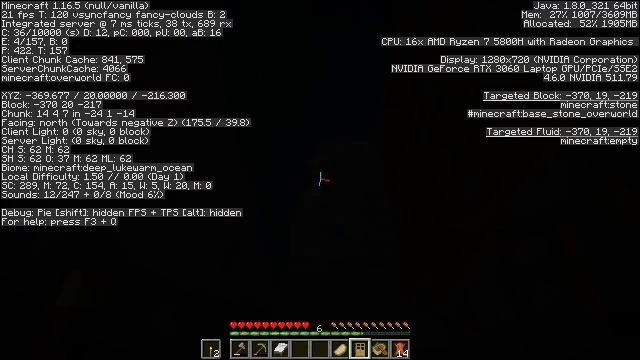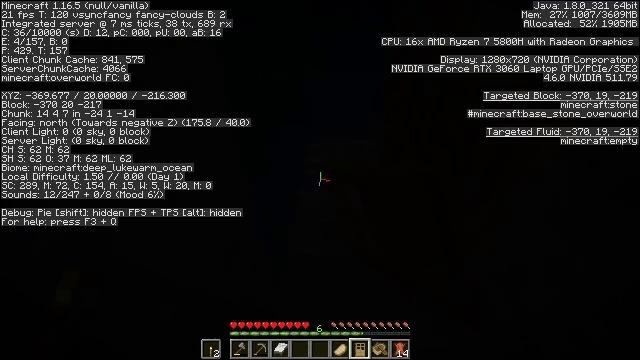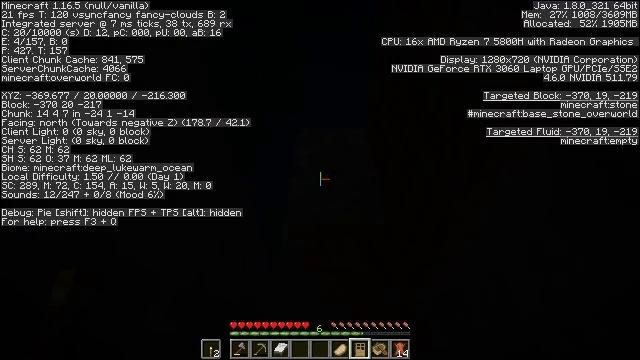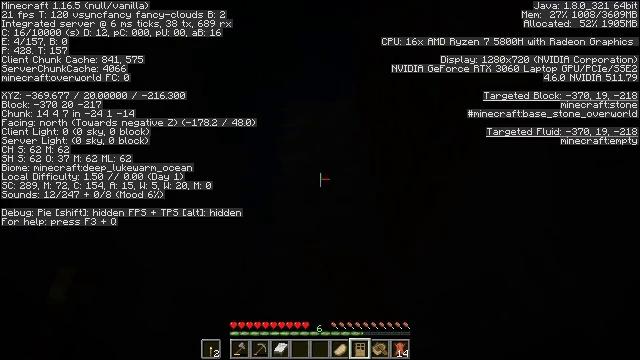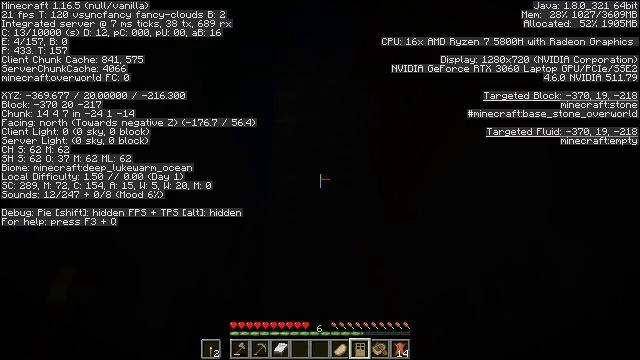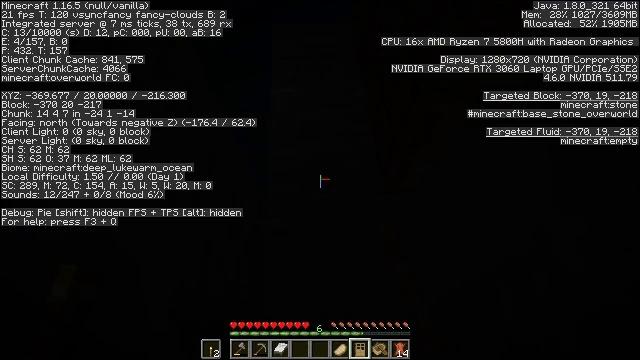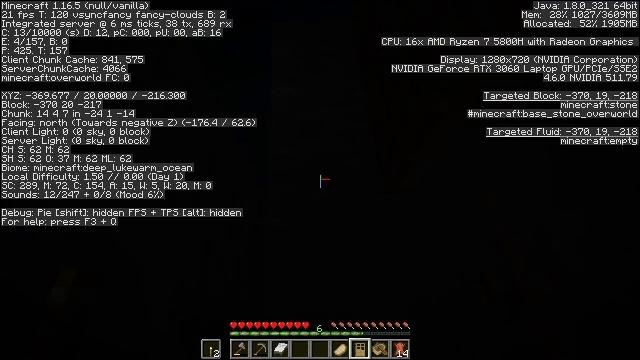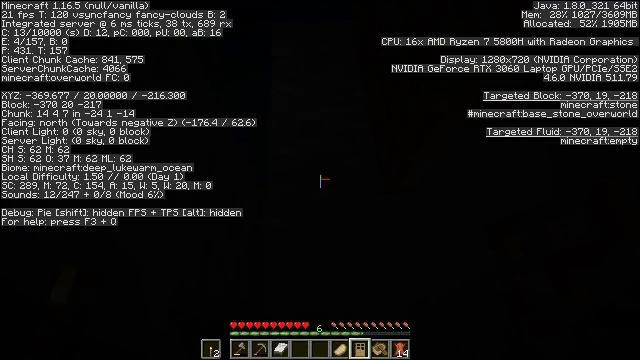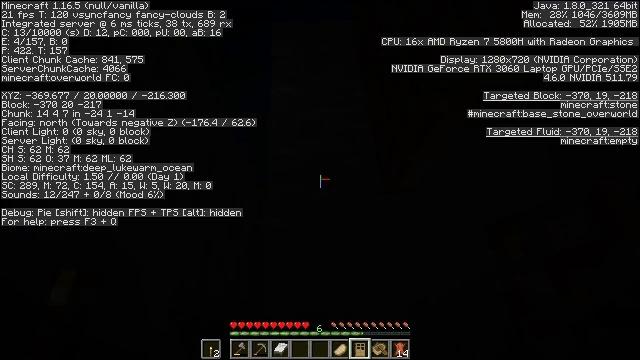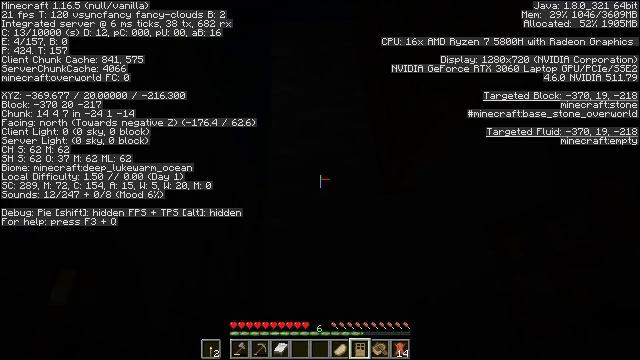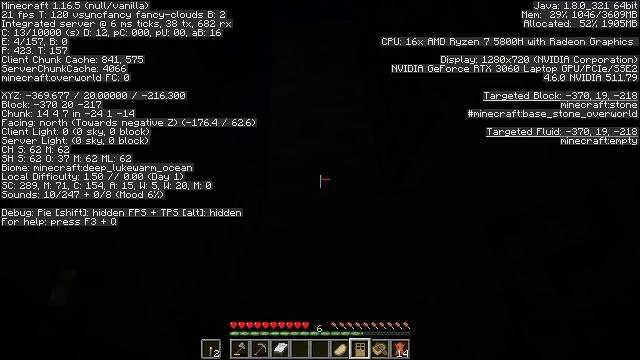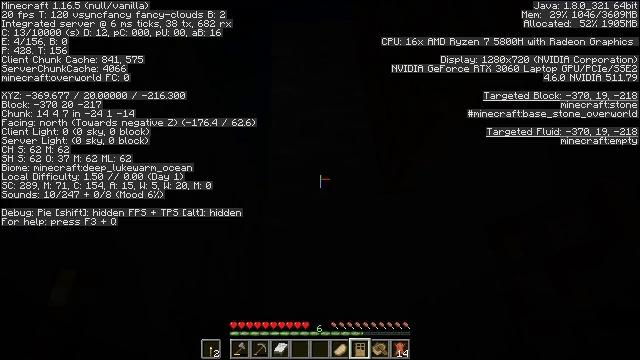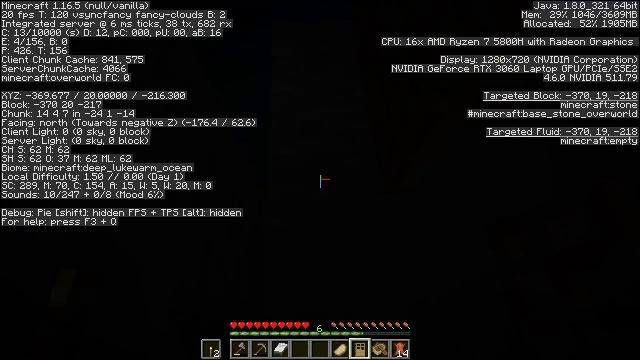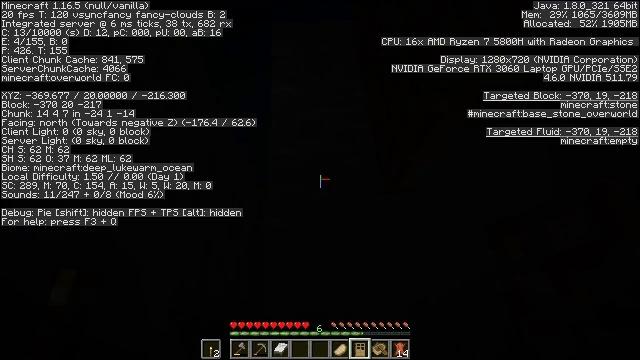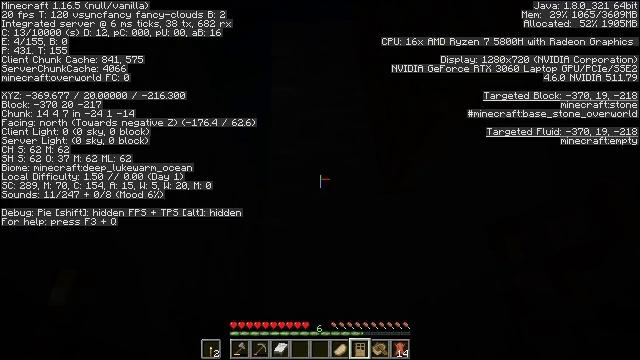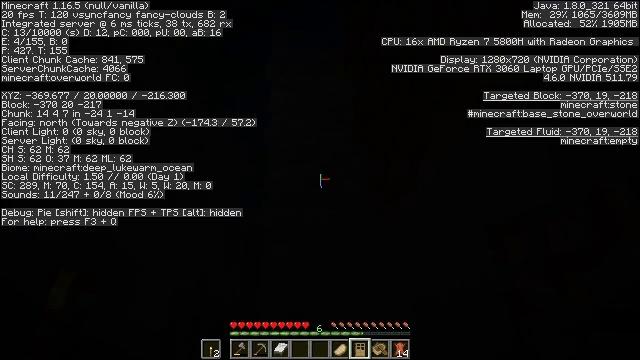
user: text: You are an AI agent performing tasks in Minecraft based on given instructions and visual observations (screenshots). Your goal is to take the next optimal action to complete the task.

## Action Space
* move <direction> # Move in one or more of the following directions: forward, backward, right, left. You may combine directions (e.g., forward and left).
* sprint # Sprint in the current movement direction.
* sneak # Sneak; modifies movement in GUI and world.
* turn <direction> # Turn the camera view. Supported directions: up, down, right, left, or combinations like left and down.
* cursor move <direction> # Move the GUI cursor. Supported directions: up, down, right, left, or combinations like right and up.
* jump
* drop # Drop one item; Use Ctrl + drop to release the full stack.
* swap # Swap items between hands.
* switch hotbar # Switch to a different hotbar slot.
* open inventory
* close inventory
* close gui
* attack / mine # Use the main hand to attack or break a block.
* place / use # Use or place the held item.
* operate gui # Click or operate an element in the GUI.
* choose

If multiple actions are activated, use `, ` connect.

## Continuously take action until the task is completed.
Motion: motion action
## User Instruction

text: Break the oak door to remove it.
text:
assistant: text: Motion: use / place
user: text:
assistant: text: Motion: turn right and down
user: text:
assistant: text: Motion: turn right and down
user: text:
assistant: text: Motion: turn right and down
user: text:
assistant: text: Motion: turn down
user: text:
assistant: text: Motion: no_op
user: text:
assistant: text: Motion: no_op
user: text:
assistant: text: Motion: no_op
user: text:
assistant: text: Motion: no_op
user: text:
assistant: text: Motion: no_op
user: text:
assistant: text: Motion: no_op
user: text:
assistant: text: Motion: no_op
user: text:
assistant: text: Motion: no_op
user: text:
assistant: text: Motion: no_op
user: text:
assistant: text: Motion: turn right and up
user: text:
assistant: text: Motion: turn right and up
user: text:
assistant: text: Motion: turn up
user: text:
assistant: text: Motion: turn up
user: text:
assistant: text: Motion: move forward, turn up
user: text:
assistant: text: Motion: move forward, turn up
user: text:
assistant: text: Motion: move forward, turn up
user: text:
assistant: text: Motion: move forward
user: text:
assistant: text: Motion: move forward
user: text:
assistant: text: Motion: move forward
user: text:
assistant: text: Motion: move forward
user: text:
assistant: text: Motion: move forward
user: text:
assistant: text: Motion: turn down
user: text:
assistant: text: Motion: turn left and down
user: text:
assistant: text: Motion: turn left and down
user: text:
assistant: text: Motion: turn left and up